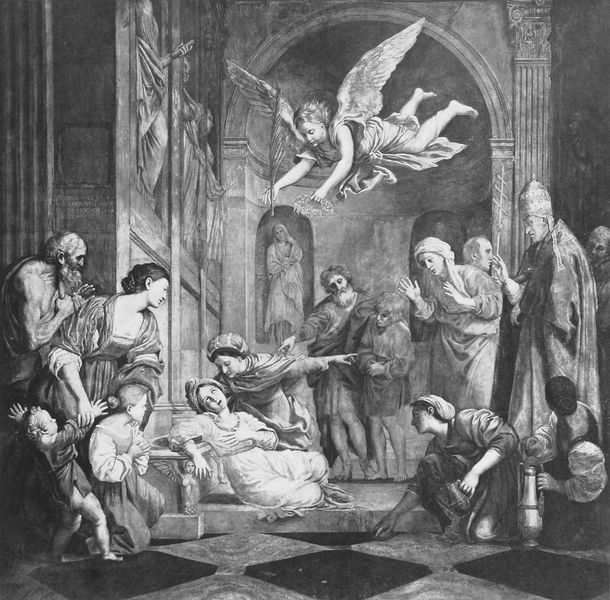
Titel: Das Marthyrium der Heiligen Cecilia, Rom
Künstler: Domenichino
Standort: Rom, S. Luigi dei Francesi (EU - I - Latium)
Schlagwörter: flügel, gemälde, frauen, menschen, männer, säulen, tod, tot, öl, kirche, kind, fliegen, engel, bogen, pilaster, papst, palmzweig, priester, ohnmacht, sakralbau, schreck